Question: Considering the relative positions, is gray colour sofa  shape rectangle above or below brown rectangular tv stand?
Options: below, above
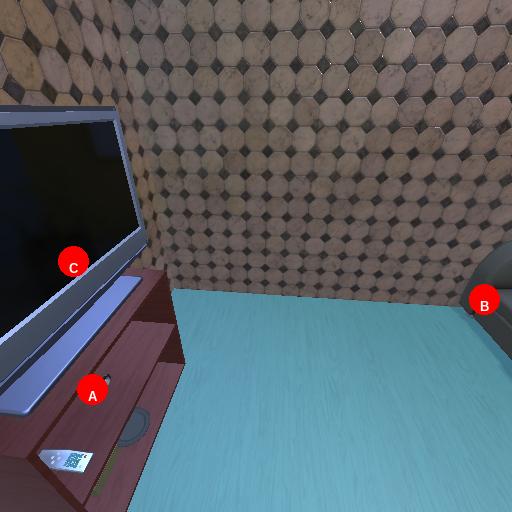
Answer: below